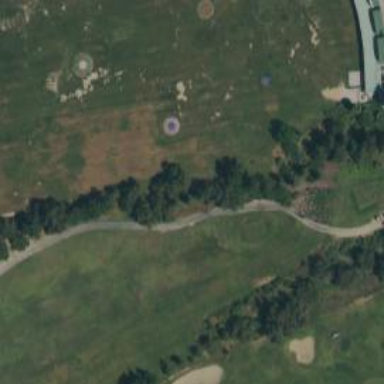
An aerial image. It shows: Path for golf carts.